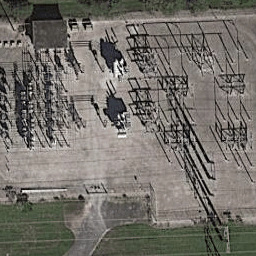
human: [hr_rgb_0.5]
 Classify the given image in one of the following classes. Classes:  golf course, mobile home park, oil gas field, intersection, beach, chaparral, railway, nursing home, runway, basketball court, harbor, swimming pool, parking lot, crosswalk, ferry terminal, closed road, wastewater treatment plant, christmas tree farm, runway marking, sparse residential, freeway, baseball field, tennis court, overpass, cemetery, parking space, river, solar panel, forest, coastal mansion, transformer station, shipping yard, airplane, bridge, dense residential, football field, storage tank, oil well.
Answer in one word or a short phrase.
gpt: transformer station